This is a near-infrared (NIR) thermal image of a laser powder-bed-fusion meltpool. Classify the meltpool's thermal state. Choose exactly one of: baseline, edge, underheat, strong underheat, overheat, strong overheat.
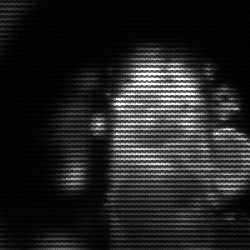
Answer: strong underheat